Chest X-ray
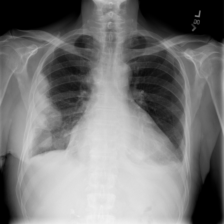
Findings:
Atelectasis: negative
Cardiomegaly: positive
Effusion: positive
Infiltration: negative
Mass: positive
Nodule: negative
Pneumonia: negative
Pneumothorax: negative
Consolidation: negative
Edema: negative
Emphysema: negative
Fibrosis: negative
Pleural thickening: negative
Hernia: negative